Interaction volume radius: 10 \u00c5
Interaction volume height: 15 \u00c5
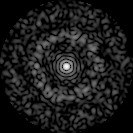
Disorder parameter: 0.8051